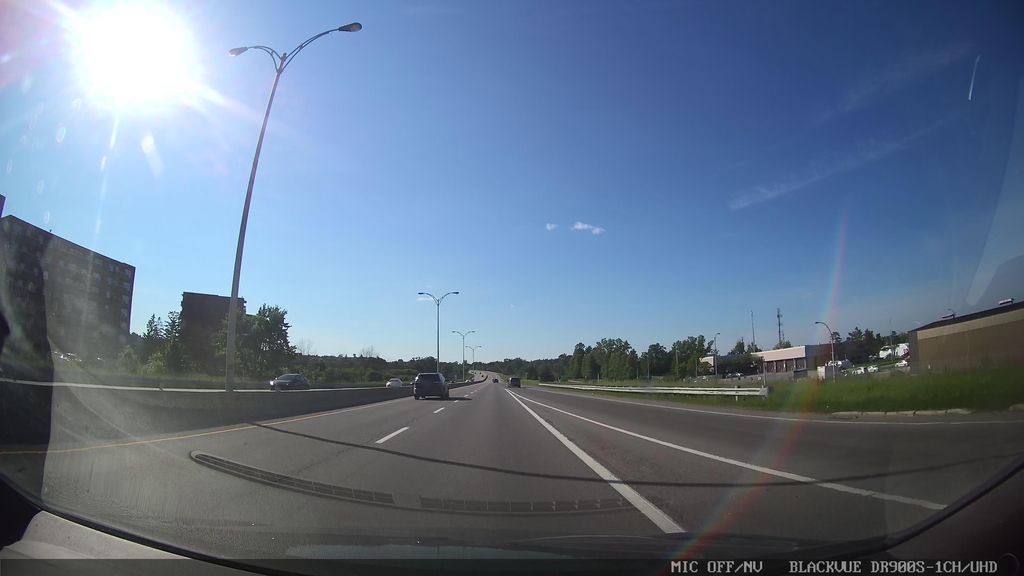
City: ottawa-gatineau